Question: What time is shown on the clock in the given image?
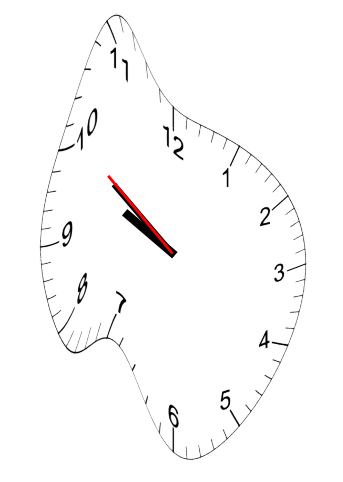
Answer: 09:50:51